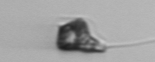
Label: Euglena